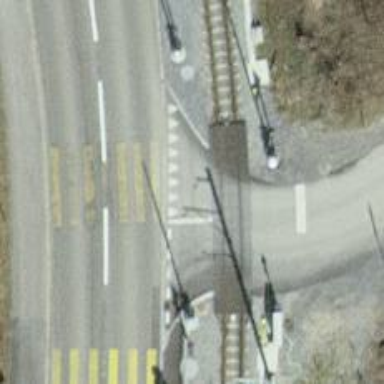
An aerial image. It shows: Level crossing along the railway.